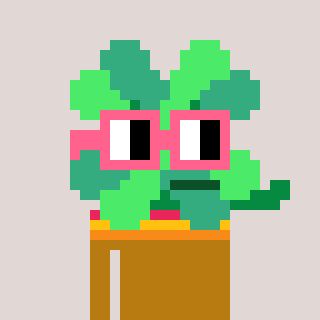
a pixel art character with square pink glasses, a clover-shaped head and a gold-colored body on a warm background